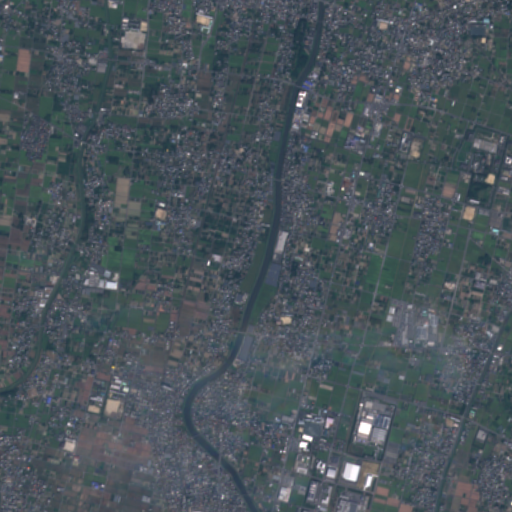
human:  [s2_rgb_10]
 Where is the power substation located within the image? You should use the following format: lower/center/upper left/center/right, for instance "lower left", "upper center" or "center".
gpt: The power substation is located in the center right of the image.
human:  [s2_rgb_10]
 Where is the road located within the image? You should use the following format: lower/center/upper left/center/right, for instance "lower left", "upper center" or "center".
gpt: There is no road in the image.